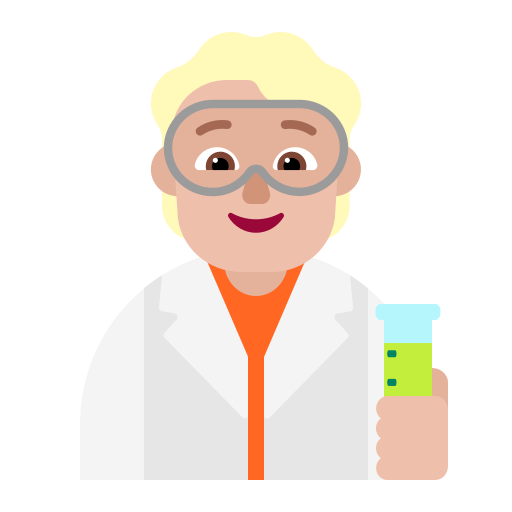
scientist flat  light